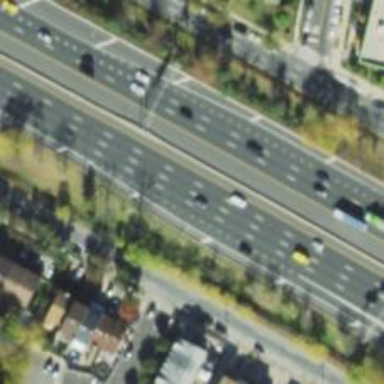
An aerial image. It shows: Asphalt motorway.